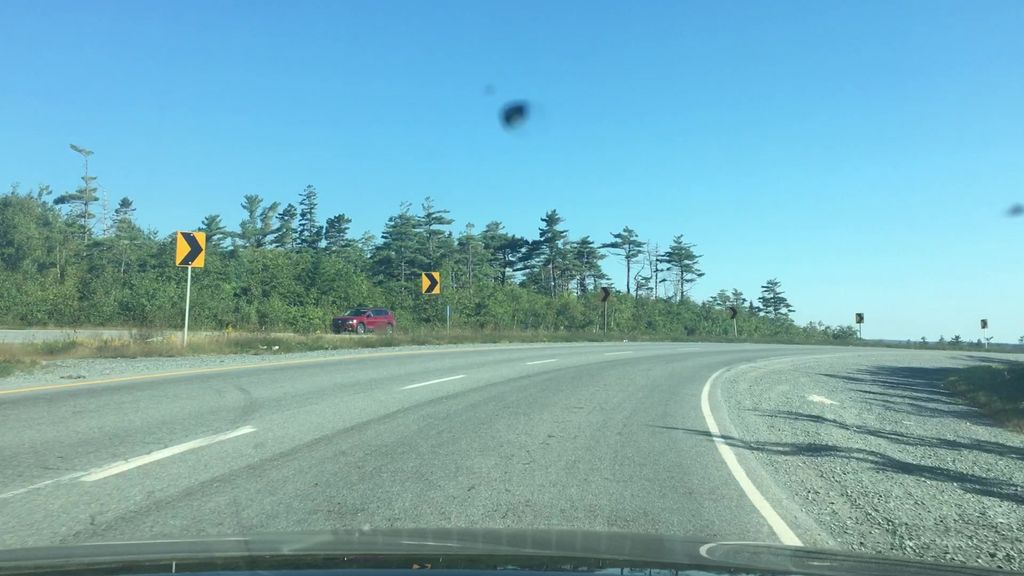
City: halifax